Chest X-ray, PA view. Patient: 25 years old, sex M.
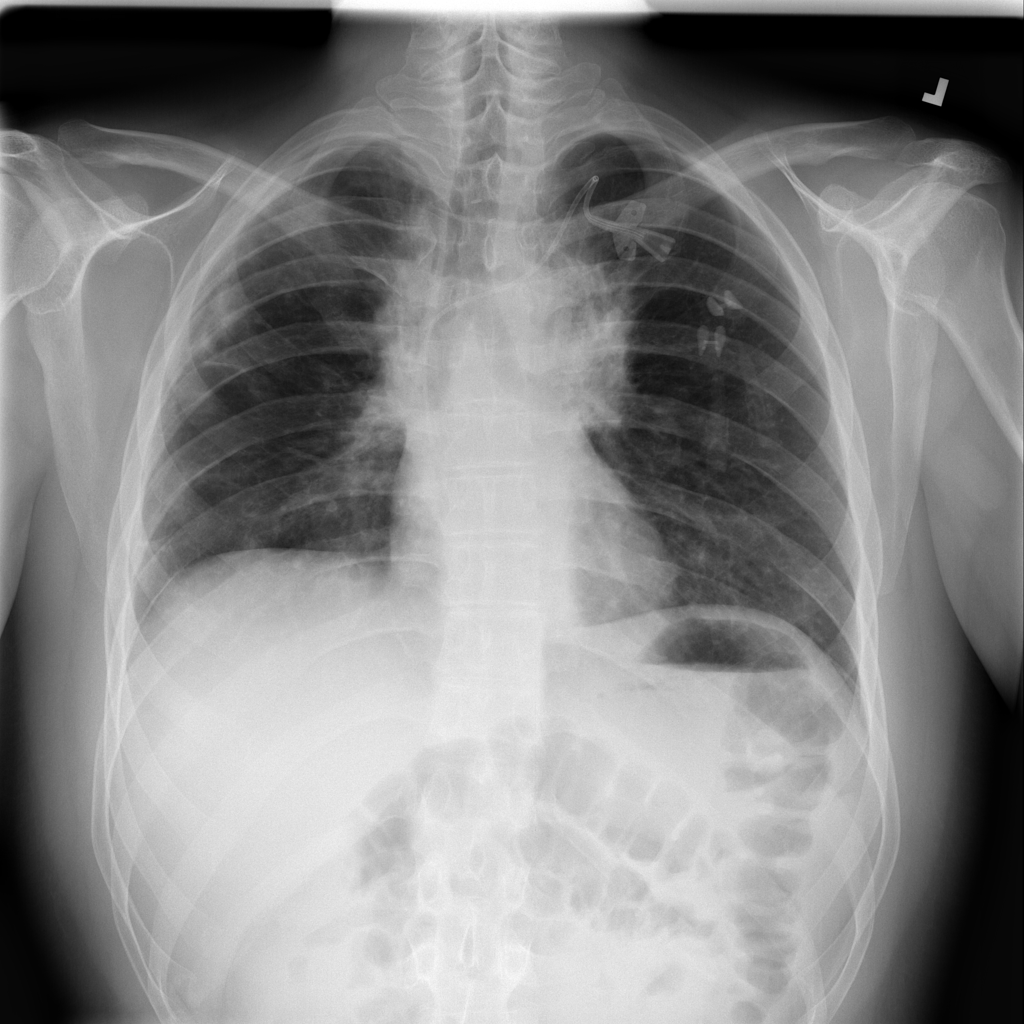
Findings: Atelectasis